Question: I am trying to use Core Plot to draw a graph, but I my graph view is instantiated as a 'UIView' 'CPTGraphHostingView':

Here is my code:
'''
usersGraph = [[CPTXYGraph alloc] initWithFrame:usersGraphView.frame];
usersGraphView.hostedGraph = usersGraph;
'''
Why would that happen?
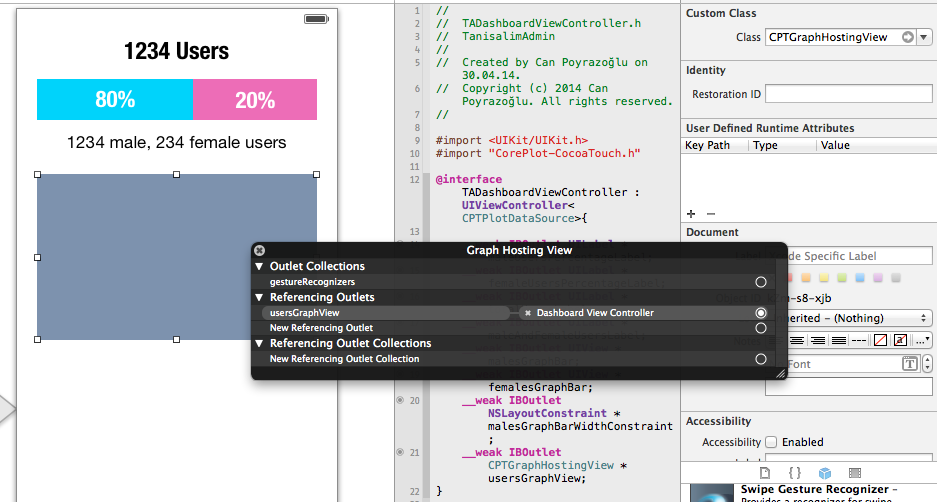
Answer: After playing on and off in Interface Builder trying everything again and again, I've started to search more on StackOverflow and I've stumbled upon this question: <URL>
Pretty weird, but it wasn't and IB issue (I was sure I was doing the right thing in IB, I've done it a thousand times before), but a linker issue. I don't know why, but I had to add '-ObjC' to linker flags, and it worked.